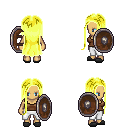
a pixel art fantasy rpg character, female body template, human, tanned skin, brown pirate shirt, white pants, gold extra-long hairstyle, bracelets, gray slippers, shield, four views (front, back, left, right), 2x2 character sprite sheet, small pixel art, hard edges, no anti-aliasing